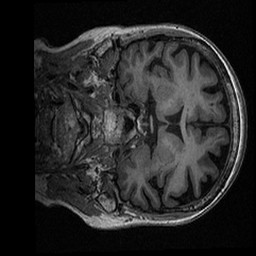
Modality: T1w
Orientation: coronal
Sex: female
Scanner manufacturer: ge
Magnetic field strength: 3 T
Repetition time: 0.0064 s
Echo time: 0.00281 s